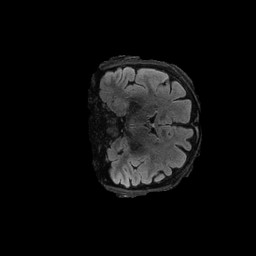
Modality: FLAIR
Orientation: coronal
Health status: ill
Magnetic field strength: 3 T